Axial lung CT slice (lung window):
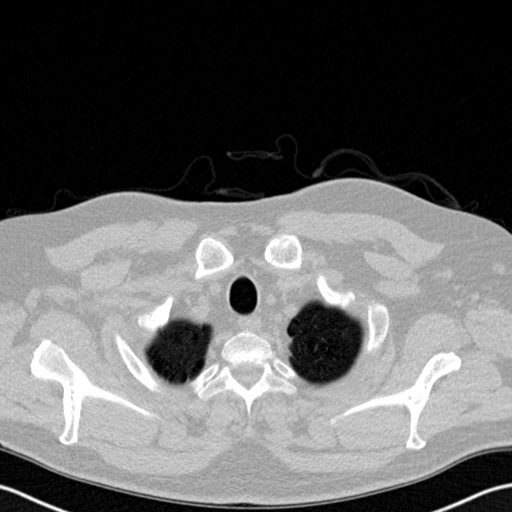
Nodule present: no